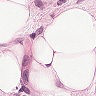
Metastatic tissue present: yes